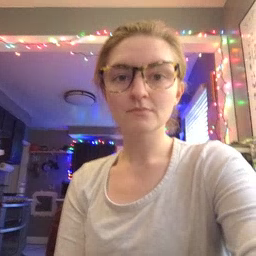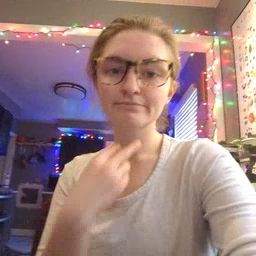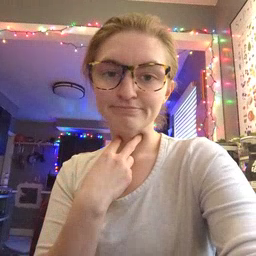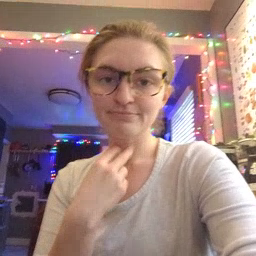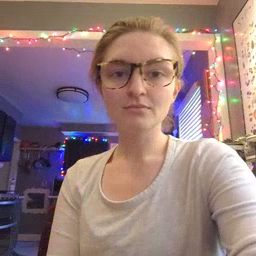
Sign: stuck